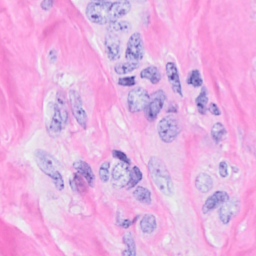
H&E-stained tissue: Breast